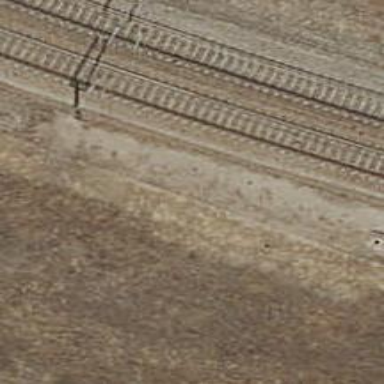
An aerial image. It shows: Railway with electrified contact lines.